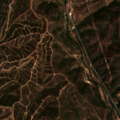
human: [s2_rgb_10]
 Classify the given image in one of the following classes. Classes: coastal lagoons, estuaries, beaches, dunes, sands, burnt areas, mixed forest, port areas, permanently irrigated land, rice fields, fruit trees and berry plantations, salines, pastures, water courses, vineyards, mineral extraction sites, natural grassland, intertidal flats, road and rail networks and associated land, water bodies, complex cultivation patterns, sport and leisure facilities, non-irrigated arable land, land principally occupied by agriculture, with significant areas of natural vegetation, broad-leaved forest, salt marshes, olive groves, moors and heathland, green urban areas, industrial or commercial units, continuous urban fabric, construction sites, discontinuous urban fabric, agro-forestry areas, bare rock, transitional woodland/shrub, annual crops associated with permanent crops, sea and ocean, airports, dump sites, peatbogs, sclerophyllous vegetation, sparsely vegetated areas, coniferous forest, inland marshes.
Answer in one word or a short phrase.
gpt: land principally occupied by agriculture, with significant areas of natural vegetation, broad-leaved forest, sclerophyllous vegetation, transitional woodland/shrub